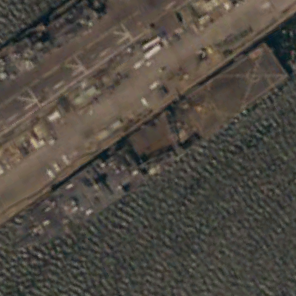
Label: combat